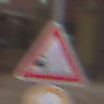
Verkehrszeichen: SplittSchotter
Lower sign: Ueberholverbot
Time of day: MorningAfternoon
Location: Outdoor (Urban)
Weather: Overcast
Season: NotSpecified
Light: Natural